Field crop: maize
Growth stage: 2
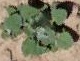
Species: chenopodium